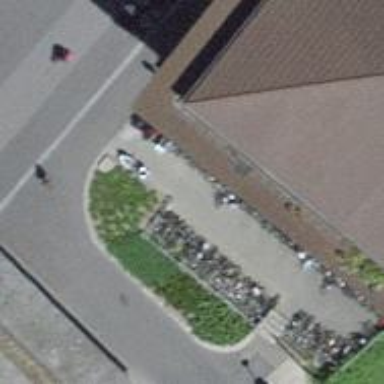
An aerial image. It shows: Bicycle parking facility.